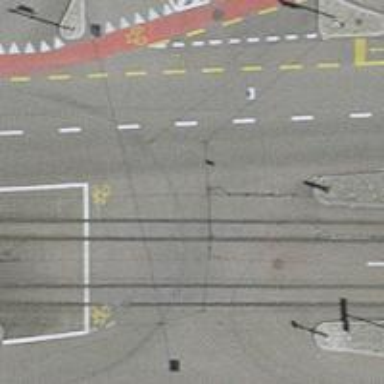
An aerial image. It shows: Tram level crossing on the railway.